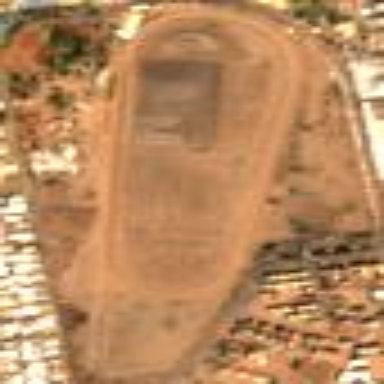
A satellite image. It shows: Sports centre dedicated to horse racing on leisure land.